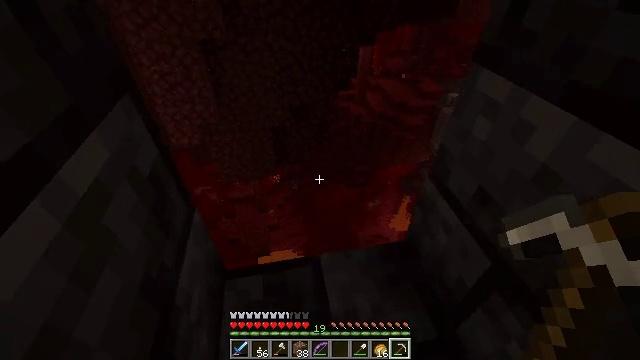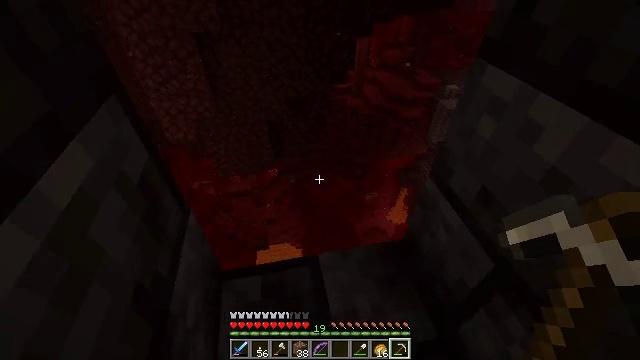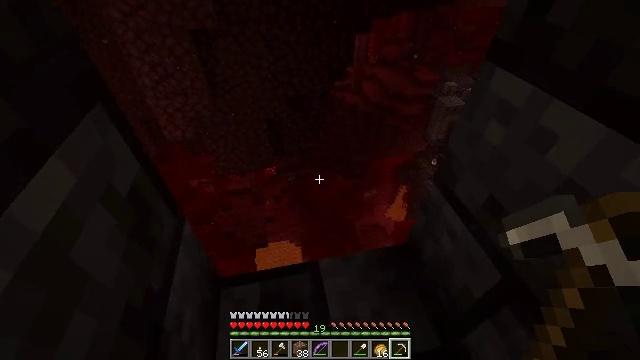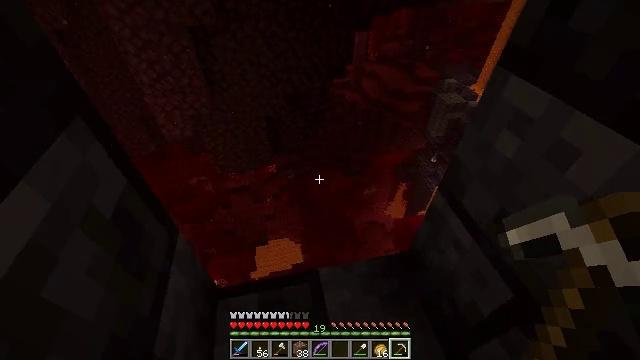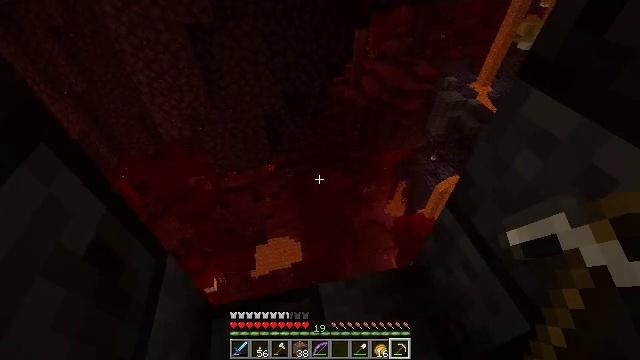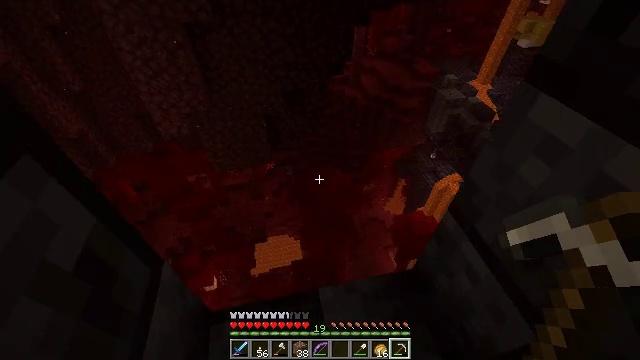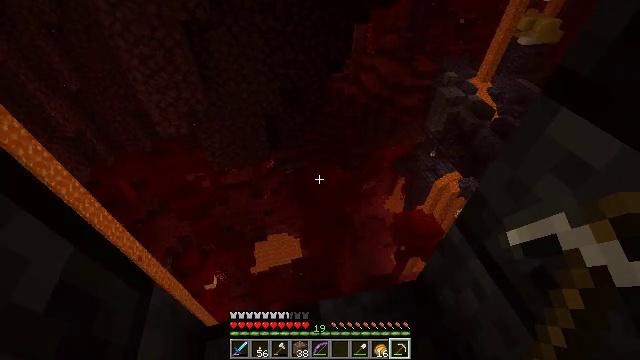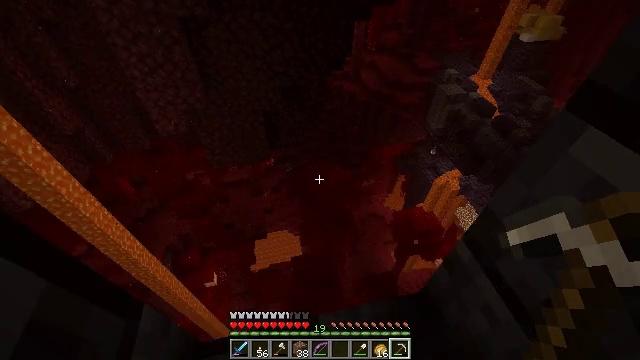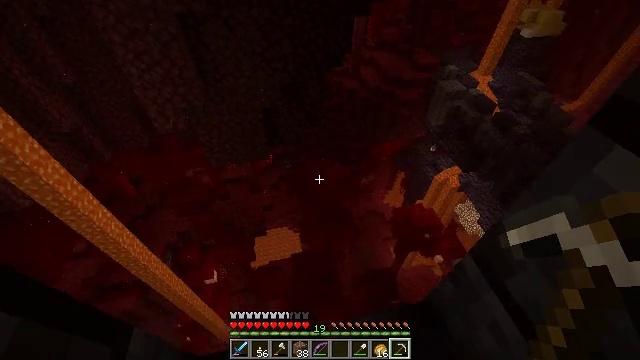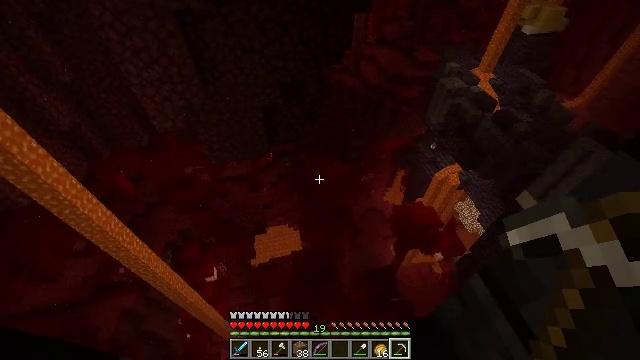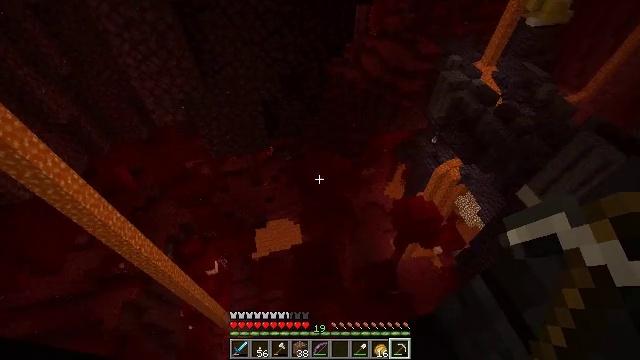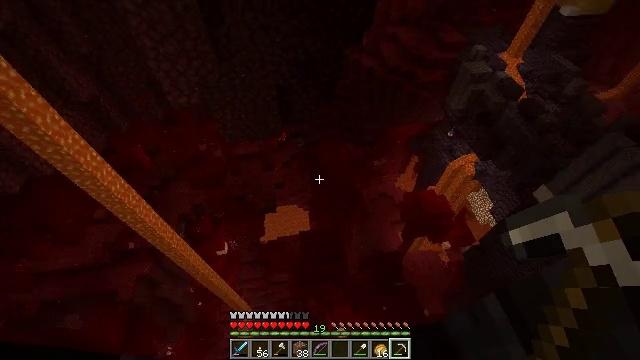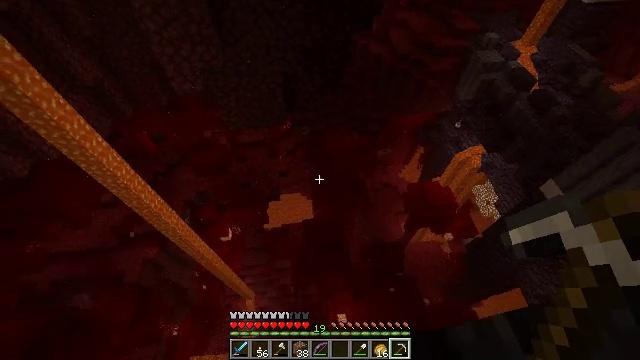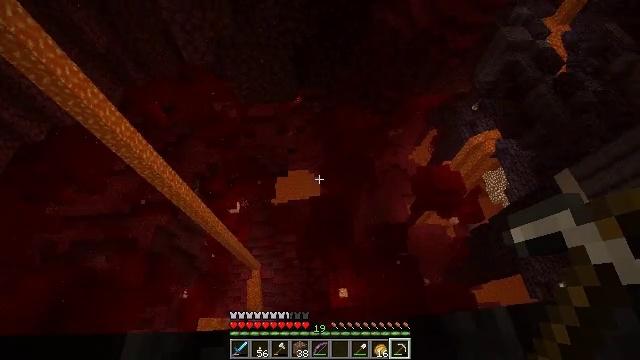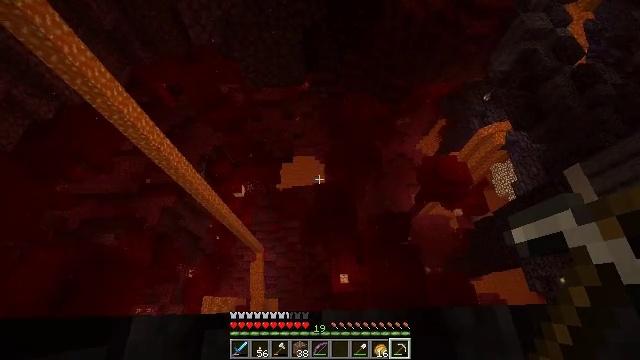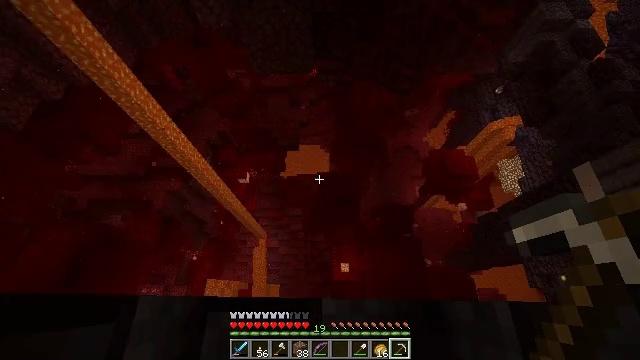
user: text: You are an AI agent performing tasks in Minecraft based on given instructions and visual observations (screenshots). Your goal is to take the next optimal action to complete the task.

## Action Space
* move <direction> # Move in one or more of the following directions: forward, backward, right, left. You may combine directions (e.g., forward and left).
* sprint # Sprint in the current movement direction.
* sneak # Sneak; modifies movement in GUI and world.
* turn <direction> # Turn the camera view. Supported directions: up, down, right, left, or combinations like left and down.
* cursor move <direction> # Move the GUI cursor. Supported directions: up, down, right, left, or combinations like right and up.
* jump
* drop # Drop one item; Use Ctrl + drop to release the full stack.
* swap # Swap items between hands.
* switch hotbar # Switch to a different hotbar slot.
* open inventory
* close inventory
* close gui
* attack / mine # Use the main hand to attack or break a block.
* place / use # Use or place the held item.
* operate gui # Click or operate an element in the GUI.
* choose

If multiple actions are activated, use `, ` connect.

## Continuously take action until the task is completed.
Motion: motion action
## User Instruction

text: Retrieve cracked polished blackstone bricks by mining.
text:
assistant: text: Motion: move forward, sneak, turn down
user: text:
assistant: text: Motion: move forward, sneak
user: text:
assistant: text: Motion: move forward, sneak
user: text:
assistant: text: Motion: move forward, sneak
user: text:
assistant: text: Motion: move forward, sneak
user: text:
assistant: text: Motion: move forward, sneak
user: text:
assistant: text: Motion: move forward, sneak
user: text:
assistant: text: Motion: move forward, sneak
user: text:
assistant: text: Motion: move forward, sneak
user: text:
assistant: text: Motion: move forward, sneak, turn down
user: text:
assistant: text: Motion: move forward, sneak, turn left and down
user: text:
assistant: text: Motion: sneak, turn left and down
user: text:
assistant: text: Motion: sneak, turn left and down
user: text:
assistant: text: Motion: sneak, turn left and down
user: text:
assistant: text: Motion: sneak, turn left and down
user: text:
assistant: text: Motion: sneak
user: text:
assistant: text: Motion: sneak
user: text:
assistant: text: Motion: sneak, turn left and down
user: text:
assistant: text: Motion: move forward, sneak
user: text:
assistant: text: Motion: move forward, sneak
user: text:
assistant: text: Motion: move forward, sneak
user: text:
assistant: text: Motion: move forward, sneak
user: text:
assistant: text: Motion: sneak
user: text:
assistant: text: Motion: sneak
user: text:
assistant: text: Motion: sneak
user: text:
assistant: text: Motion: sneak
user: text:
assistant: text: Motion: sneak
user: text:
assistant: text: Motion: sneak
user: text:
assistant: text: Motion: sneak
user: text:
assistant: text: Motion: sneak